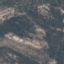
Label: HerbaceousVegetation